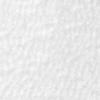
Label: no_change